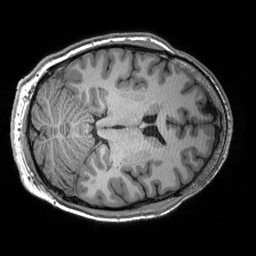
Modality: T1w
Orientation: axial
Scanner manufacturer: siemens
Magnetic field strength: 3 T
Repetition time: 2.53 s
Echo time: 0.00288 s